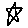
Label: star